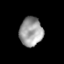
Tissue: prostate
Cell type: Myeloid cells
Senescence score: 0.3212
Nuclear area (px): 655
Mean DAPI intensity: 157.748